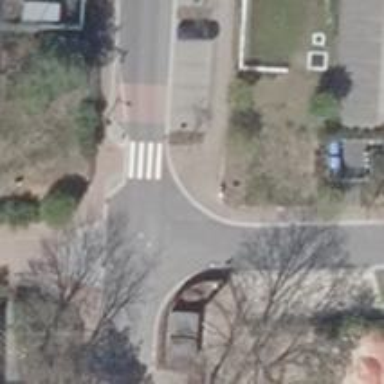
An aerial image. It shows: Zebra crossing on the road.